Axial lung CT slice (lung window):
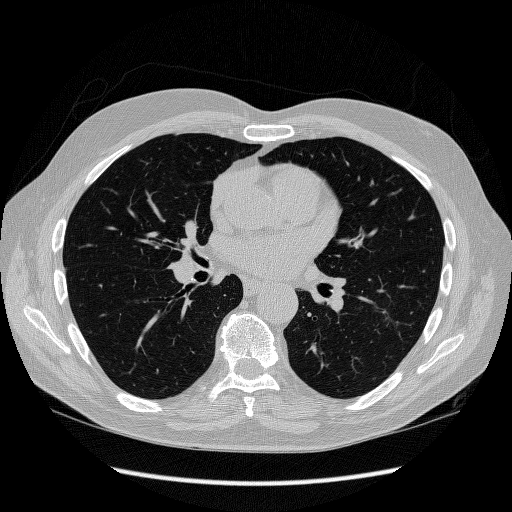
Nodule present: no